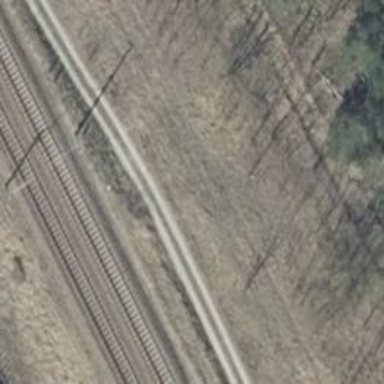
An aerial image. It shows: Sandy track with grade3 tracktype.